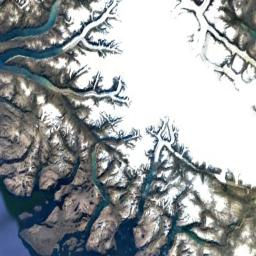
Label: snowberg